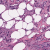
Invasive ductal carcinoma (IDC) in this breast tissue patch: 1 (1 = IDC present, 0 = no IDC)